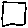
Label: square